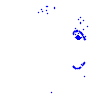
Particle: electron